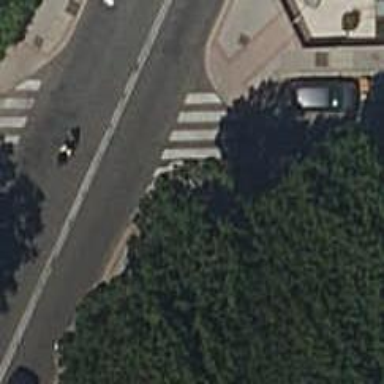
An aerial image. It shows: Footway with zebra crossing.